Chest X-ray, AP view. Patient: 5 years old, sex F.
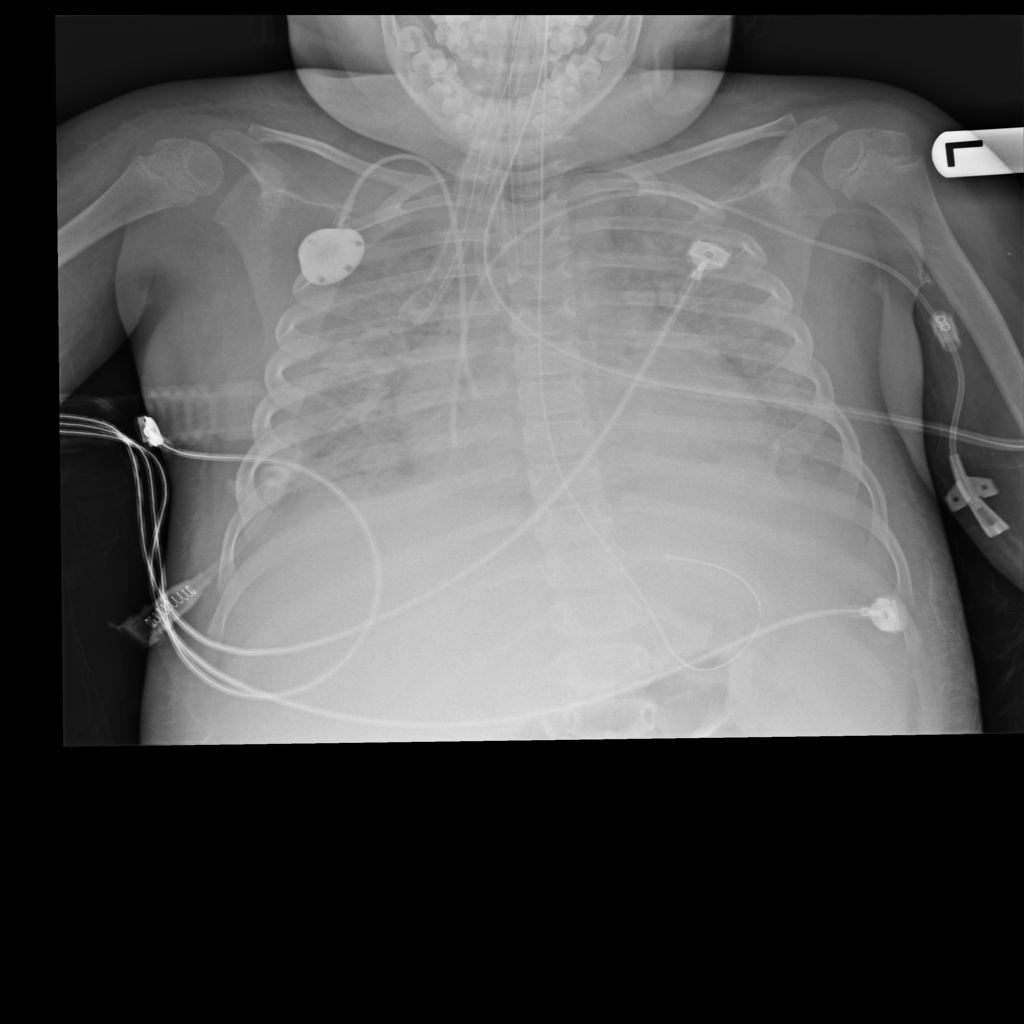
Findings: Effusion